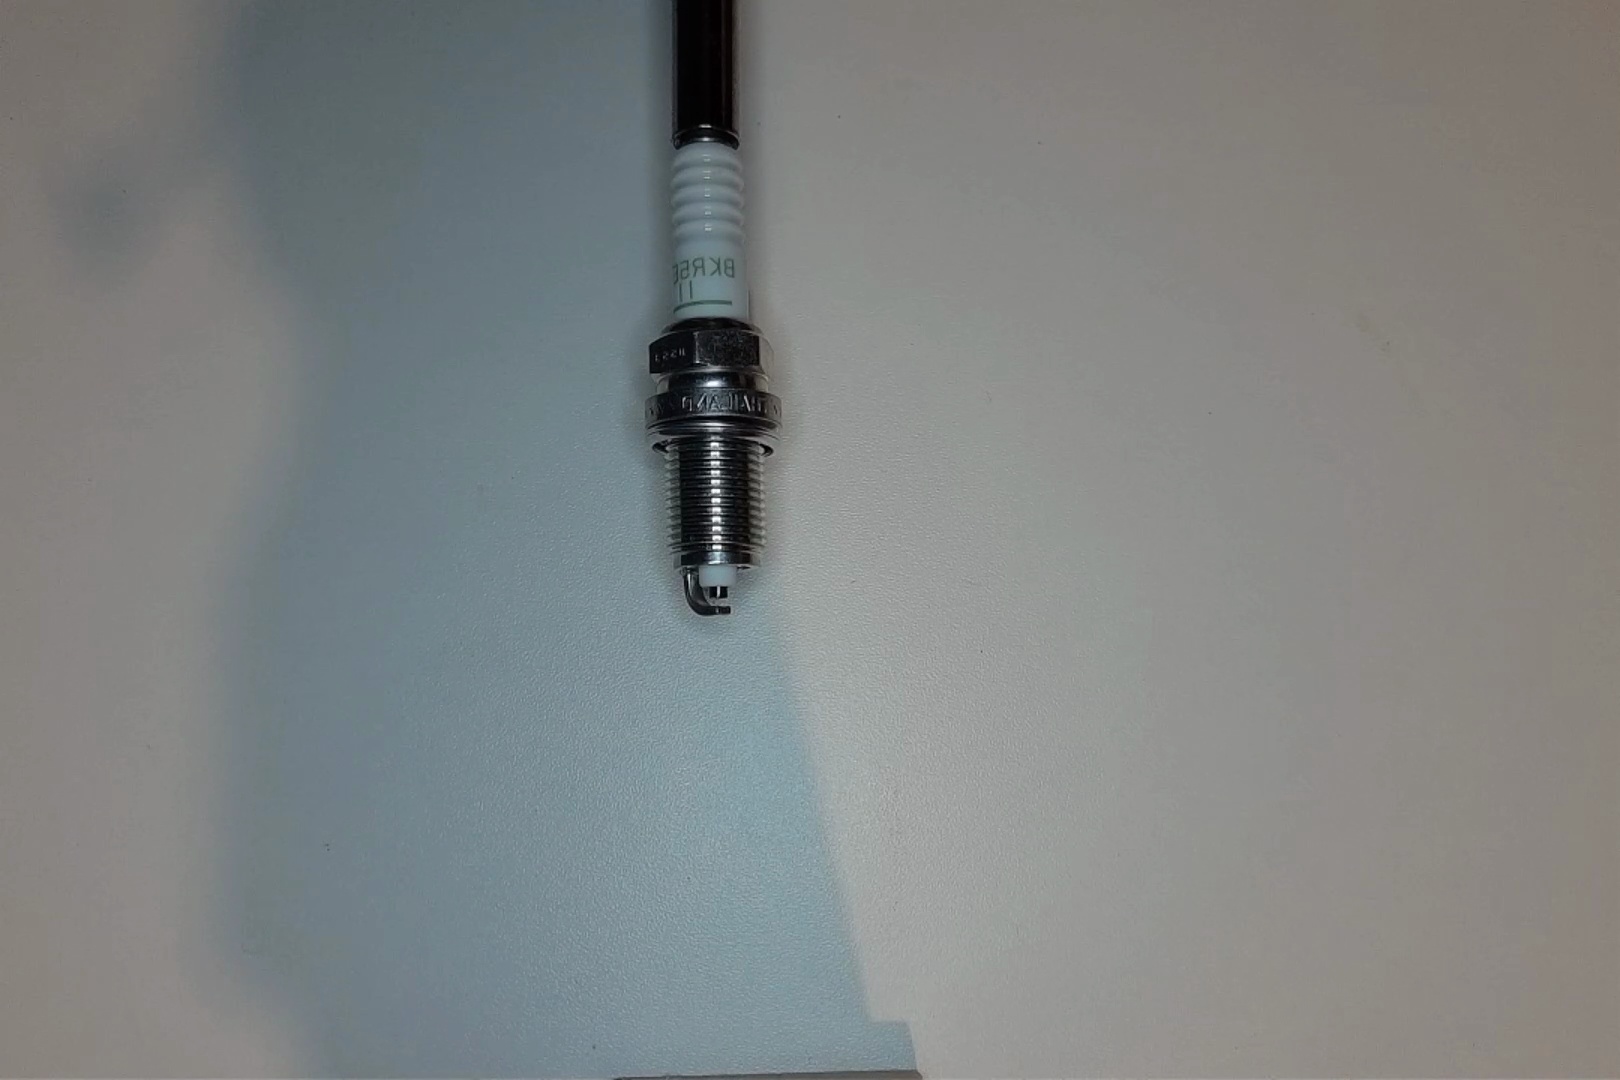
Label: normal